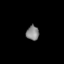
Tissue: lung
Cell type: Myeloid cells
Senescence score: 0.5637
Nuclear area (px): 184
Mean DAPI intensity: 131.745